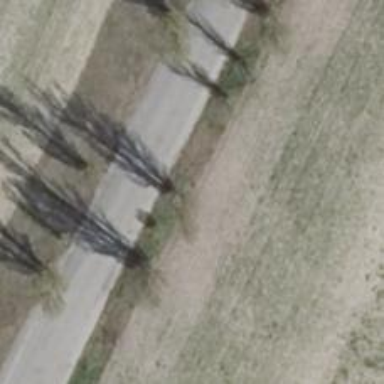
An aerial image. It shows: Row of deciduous broadleaved trees.